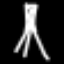
Label: The Eiffel Tower